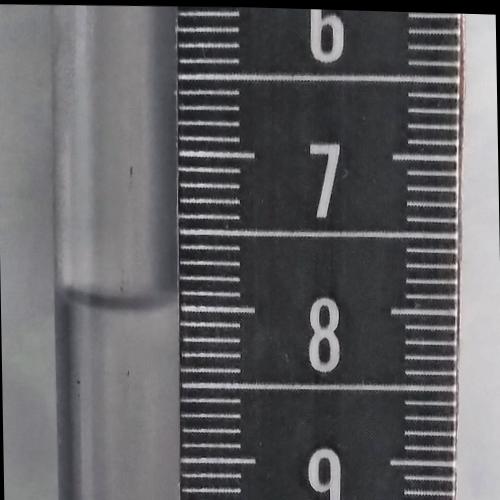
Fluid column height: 8.0 cm